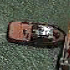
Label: Towing_vessel